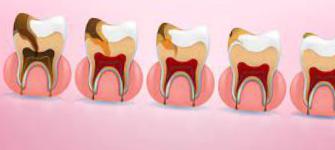
Condition: Caries